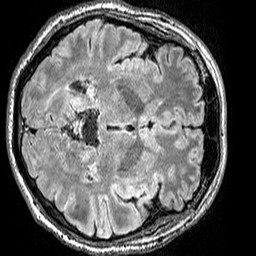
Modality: FLAIR
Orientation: axial
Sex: male
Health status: ill
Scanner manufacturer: siemens
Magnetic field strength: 3 T
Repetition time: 5 s
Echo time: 0.388 s